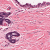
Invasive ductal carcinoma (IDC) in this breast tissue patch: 0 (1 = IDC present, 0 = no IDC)